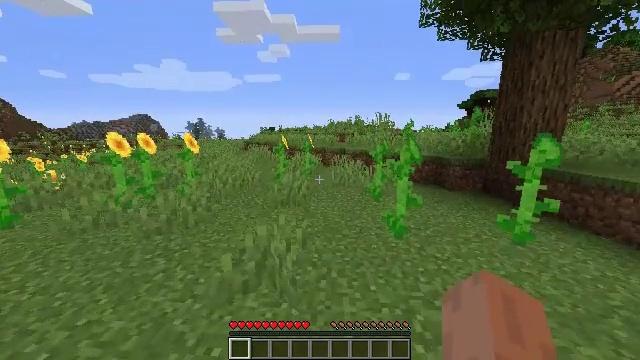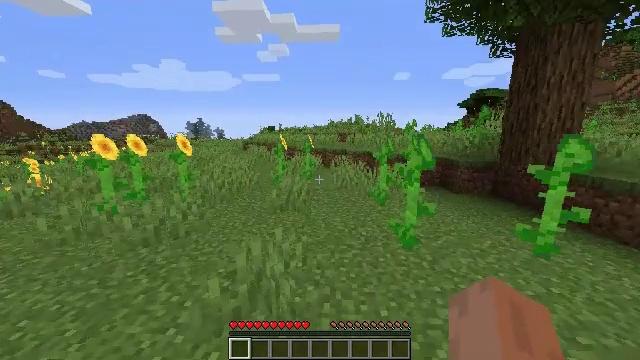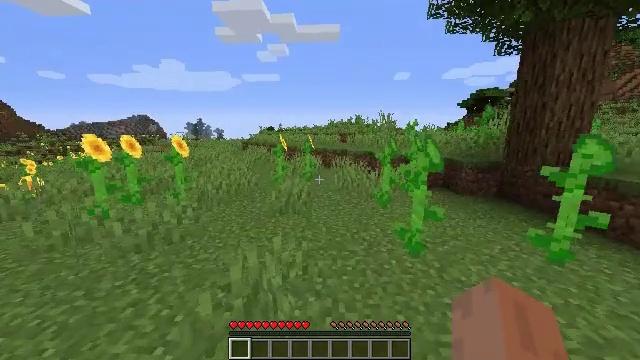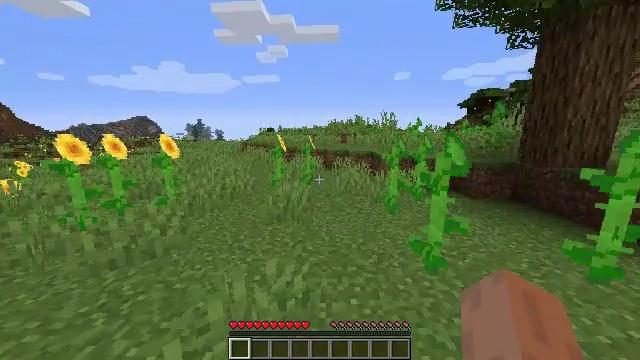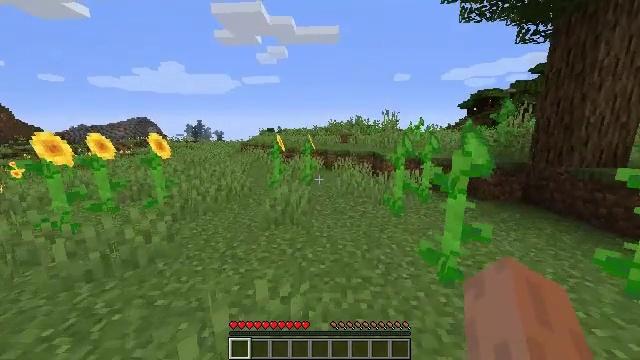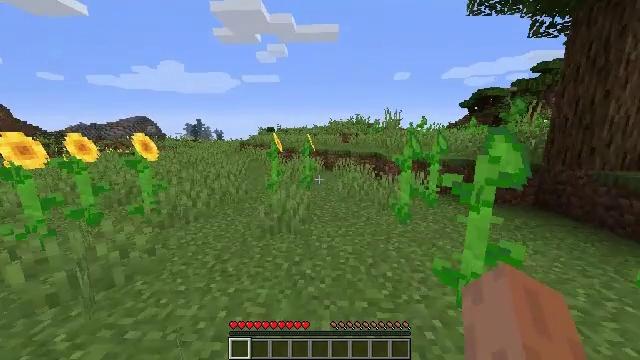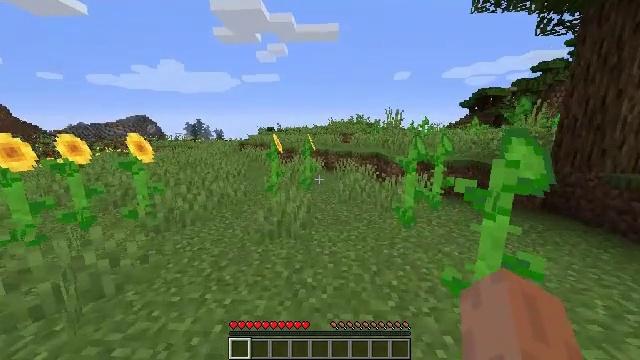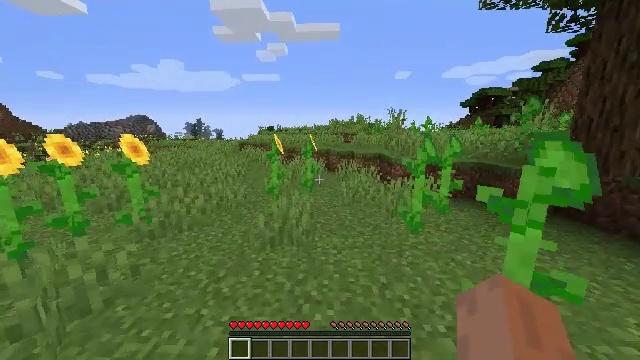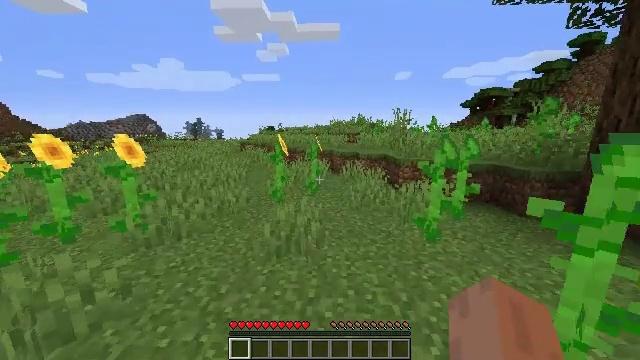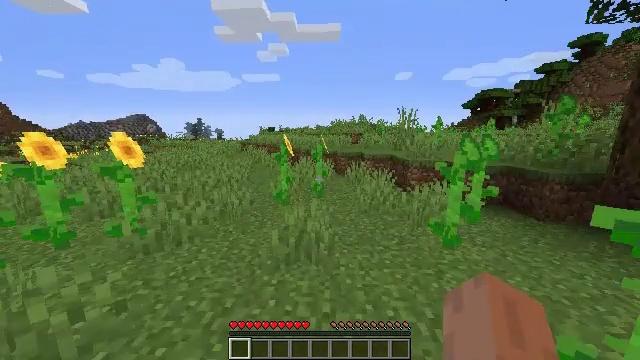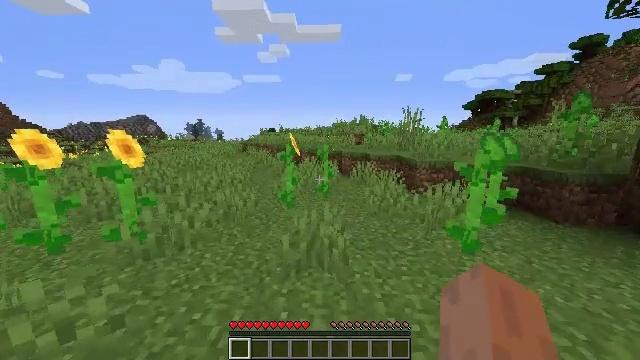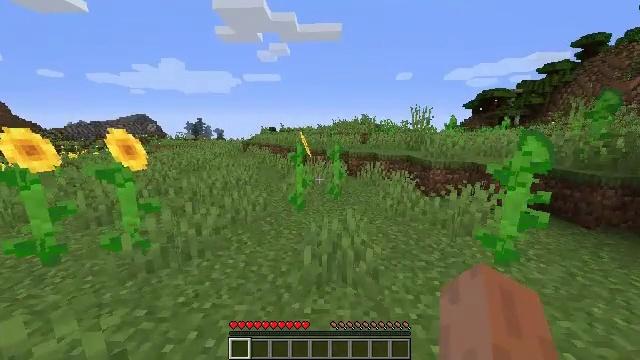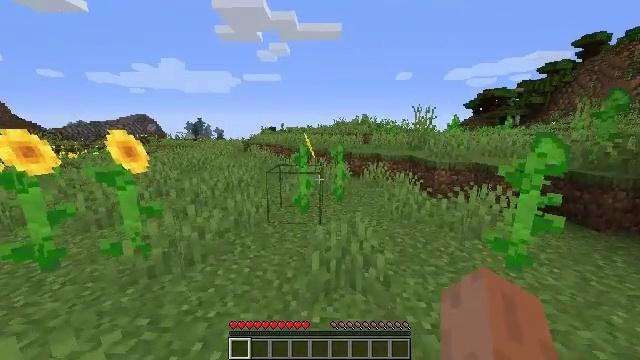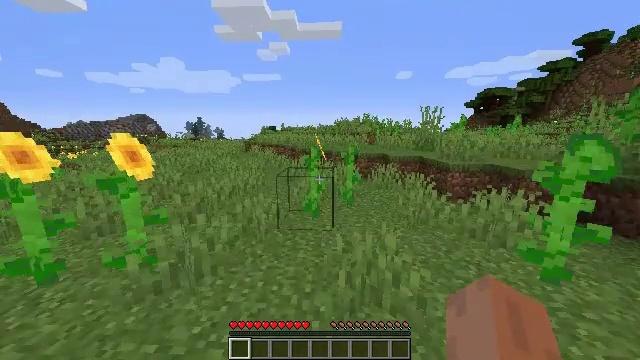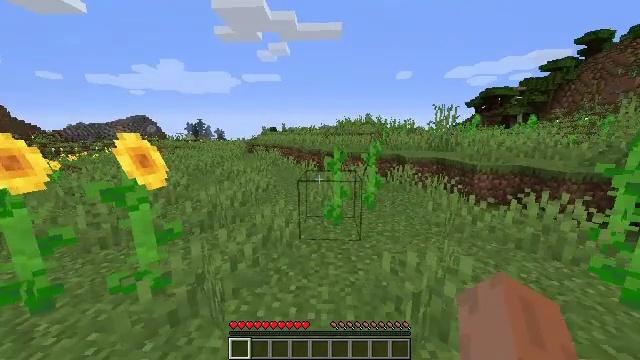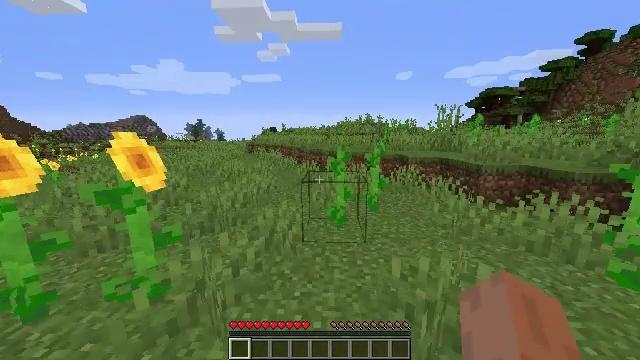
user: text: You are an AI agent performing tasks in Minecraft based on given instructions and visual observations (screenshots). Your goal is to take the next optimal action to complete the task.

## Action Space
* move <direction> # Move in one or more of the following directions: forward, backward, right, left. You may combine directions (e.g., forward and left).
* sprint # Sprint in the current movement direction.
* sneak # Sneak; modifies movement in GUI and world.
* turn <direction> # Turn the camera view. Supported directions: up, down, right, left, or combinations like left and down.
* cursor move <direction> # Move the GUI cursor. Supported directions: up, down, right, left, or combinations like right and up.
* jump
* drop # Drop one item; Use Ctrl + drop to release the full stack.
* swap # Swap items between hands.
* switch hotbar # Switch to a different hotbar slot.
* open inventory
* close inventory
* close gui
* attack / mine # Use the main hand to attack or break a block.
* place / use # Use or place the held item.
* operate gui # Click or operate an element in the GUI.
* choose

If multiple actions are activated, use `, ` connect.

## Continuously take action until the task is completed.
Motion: motion action
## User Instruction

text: Mine planks.
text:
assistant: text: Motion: move forward, attack / mine
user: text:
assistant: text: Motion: move forward, attack / mine
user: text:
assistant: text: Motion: move forward, attack / mine
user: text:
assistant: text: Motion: move forward, attack / mine
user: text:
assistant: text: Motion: move forward, attack / mine
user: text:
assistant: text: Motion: move forward and move left, attack / mine
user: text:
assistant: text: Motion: move forward and move left, attack / mine
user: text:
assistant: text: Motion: move forward and move left, attack / mine
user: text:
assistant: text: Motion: move forward and move left, attack / mine
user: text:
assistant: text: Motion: move forward and move left, attack / mine
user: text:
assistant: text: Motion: move forward and move left, attack / mine
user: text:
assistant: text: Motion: move forward and move left, attack / mine
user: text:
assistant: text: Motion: move forward and move left, attack / mine
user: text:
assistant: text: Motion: move forward and move left, attack / mine
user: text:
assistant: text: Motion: move forward, attack / mine
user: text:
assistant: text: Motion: move forward, attack / mine
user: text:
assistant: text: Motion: move forward and move left, attack / mine
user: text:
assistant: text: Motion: move forward and move left, attack / mine
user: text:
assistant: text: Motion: move forward and move left, attack / mine
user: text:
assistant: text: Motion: move forward and move left, attack / mine
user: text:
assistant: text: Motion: move forward and move left, attack / mine
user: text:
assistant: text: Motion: move forward and move left, attack / mine
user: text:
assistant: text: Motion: move forward and move left, attack / mine
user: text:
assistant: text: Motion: move forward and move left, attack / mine
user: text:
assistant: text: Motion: move forward and move left, attack / mine
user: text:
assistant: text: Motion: move forward and move left, attack / mine
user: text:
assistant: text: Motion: move forward and move left, attack / mine
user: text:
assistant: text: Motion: move forward and move left, attack / mine
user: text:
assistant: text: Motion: move forward and move left, attack / mine
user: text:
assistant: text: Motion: move forward and move left, attack / mine